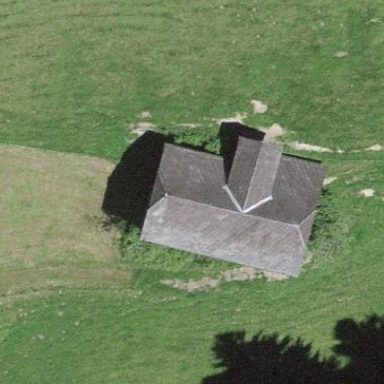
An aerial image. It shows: Farm building.